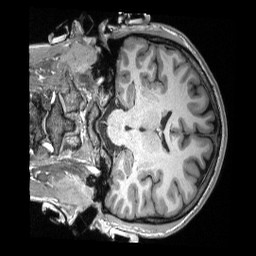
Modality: T1w
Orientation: coronal
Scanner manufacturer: siemens
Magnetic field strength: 3 T
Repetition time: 2.3 s
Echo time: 0.00308 s